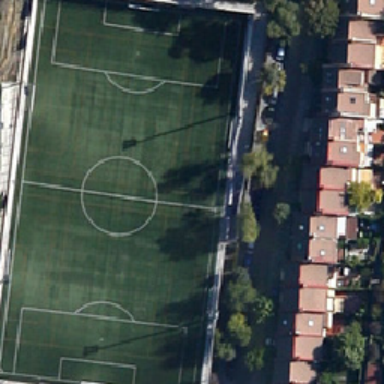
Dark green football field is located next to a crowded villa and wood row .